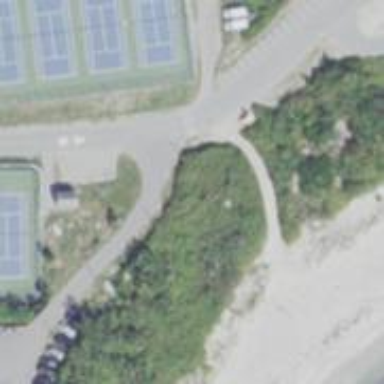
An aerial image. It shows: Path designed for golf carts.